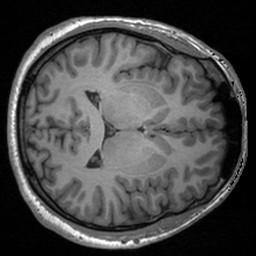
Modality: T1w
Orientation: axial
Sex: male
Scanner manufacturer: siemens
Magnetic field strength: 3 T
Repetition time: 1.9 s
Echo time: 0.00226 s